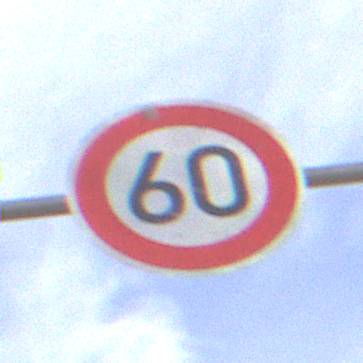
Verkehrszeichen: Geschwindigkeit60
Umgebung: Outdoor, Suburban
Tageszeit: MorningAfternoon
Wetter: PartlyCloudy
Licht: Natural
Jahreszeit: NotSpecified
Kontrast: HighContrast